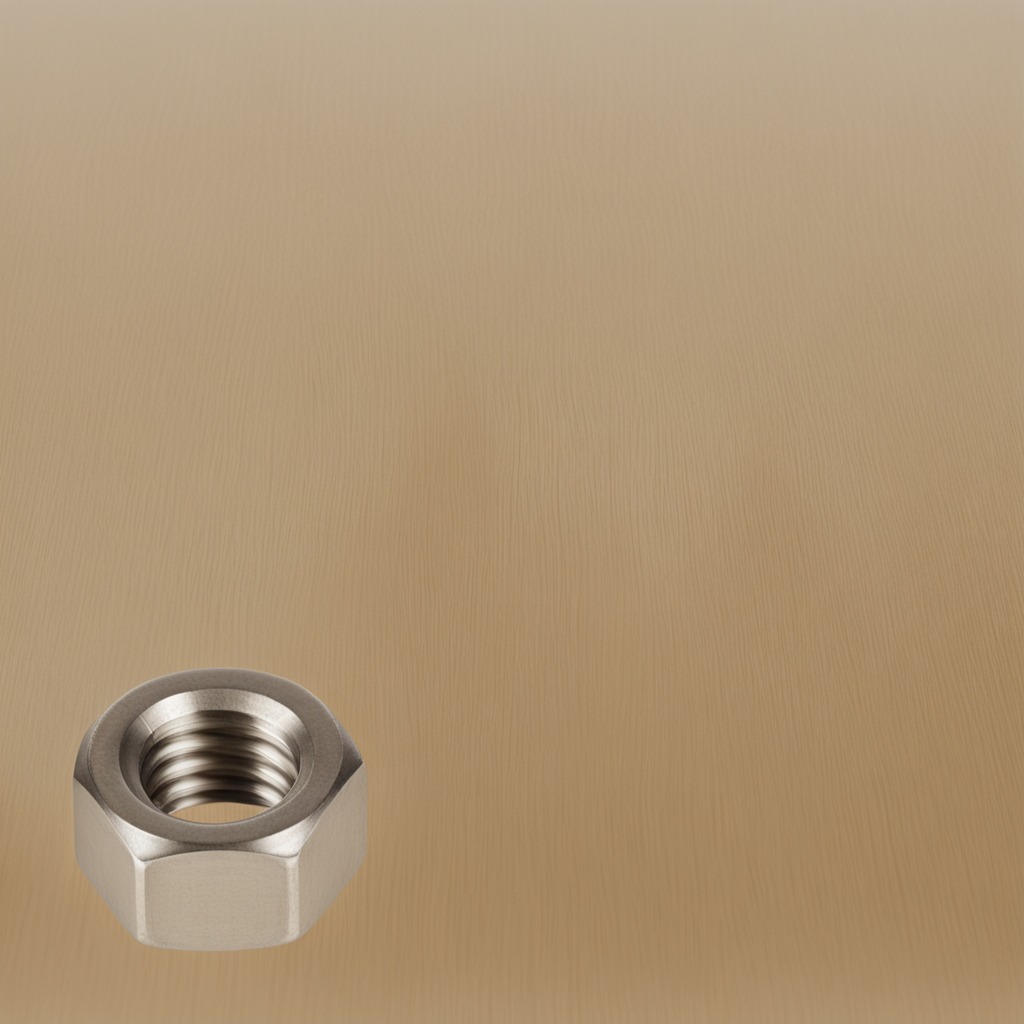
A metal nut is lying on the plywood surface in a paint workshop.